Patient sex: M
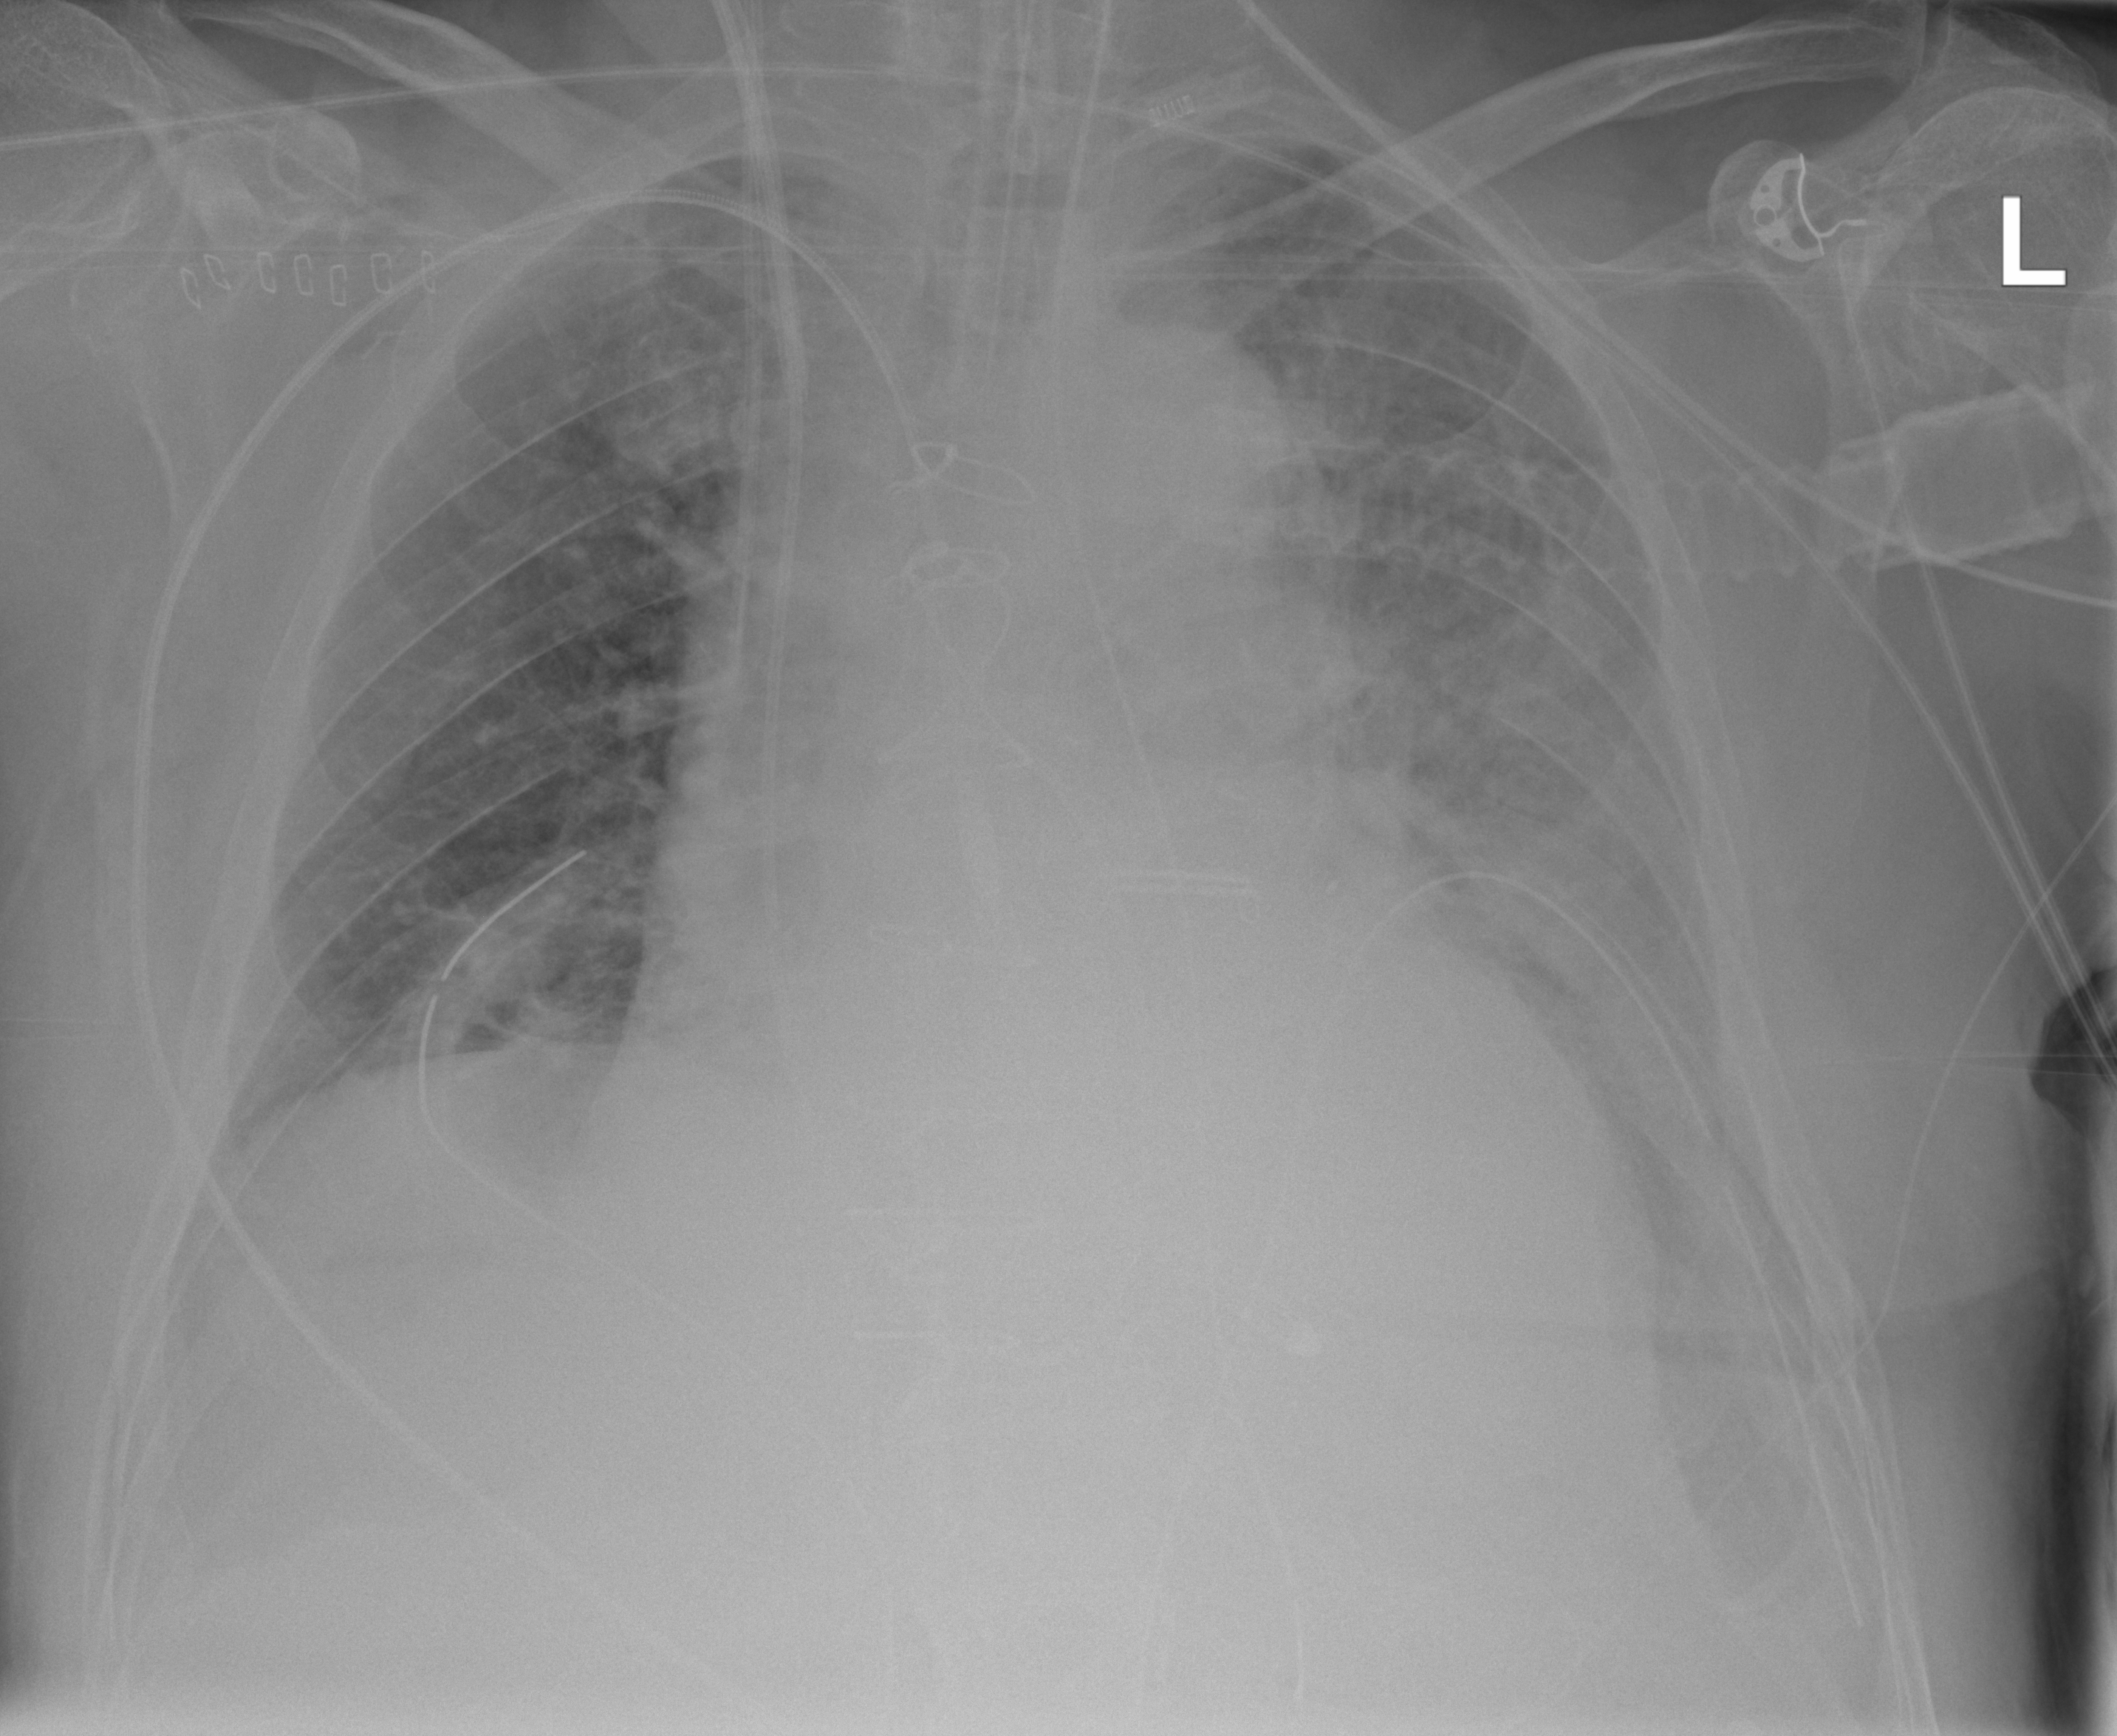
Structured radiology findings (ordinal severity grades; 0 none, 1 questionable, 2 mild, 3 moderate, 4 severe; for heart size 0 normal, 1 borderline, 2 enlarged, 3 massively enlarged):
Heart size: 2
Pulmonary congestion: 2
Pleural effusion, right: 0
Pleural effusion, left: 2
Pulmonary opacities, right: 0
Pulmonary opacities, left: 0
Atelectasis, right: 2
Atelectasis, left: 3